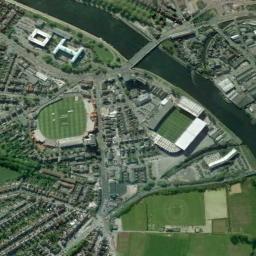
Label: stadium